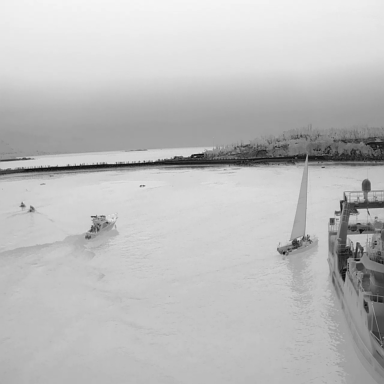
There are three canoes in the infrared image.